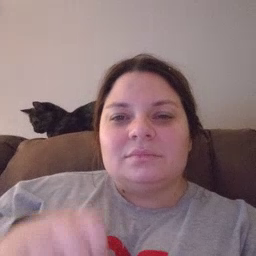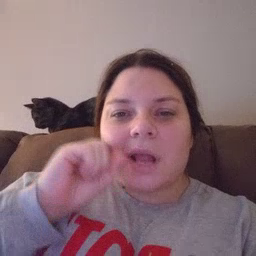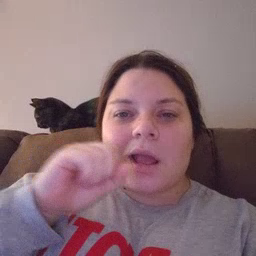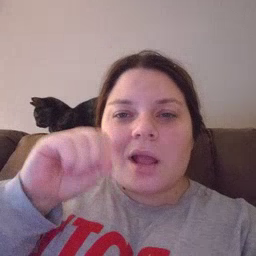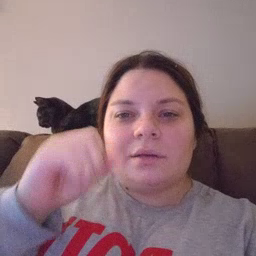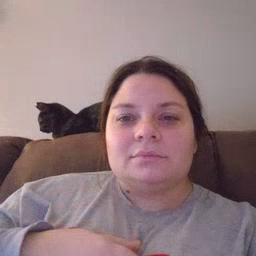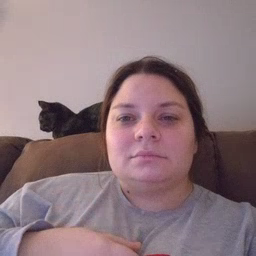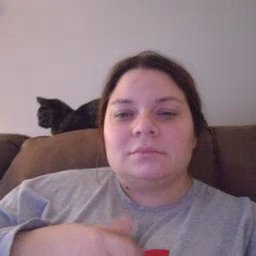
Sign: snack